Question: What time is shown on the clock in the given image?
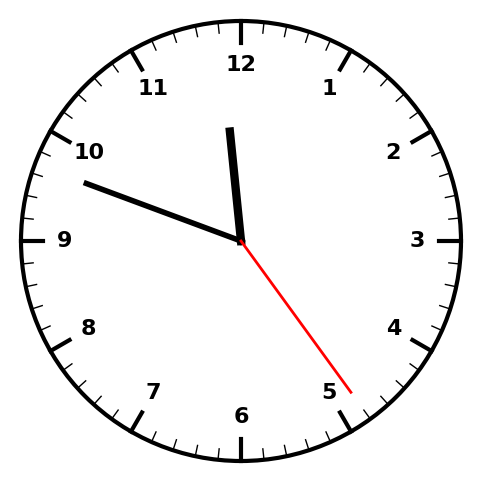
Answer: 11:48:24